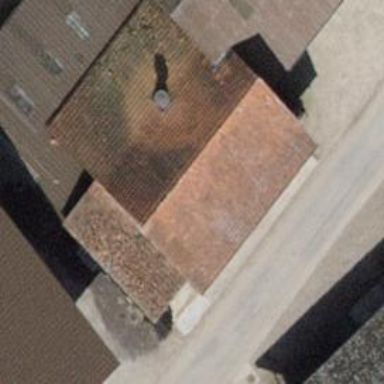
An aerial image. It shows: Farm shop.